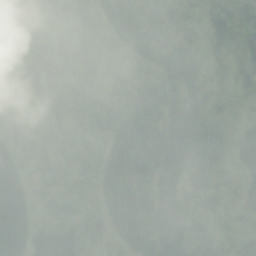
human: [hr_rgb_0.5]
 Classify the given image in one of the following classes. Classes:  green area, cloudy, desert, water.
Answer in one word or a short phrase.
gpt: cloudy